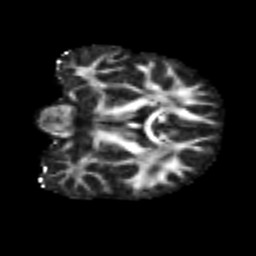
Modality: FA
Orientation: coronal
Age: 23
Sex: male
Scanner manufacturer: siemens
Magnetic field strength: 3 T
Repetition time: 2.3 s
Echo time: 0.085 s